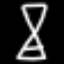
Label: hourglass